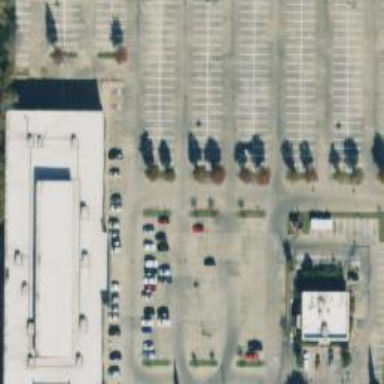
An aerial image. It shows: Parking space.